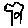
Label: tree